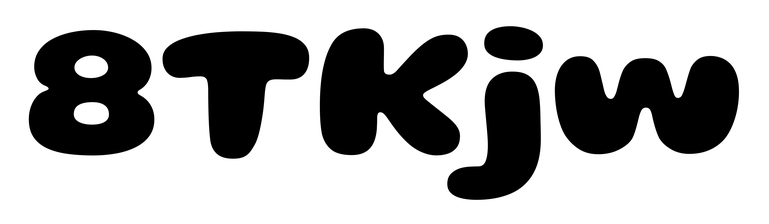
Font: Gluten_ExtraBold